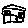
Label: house